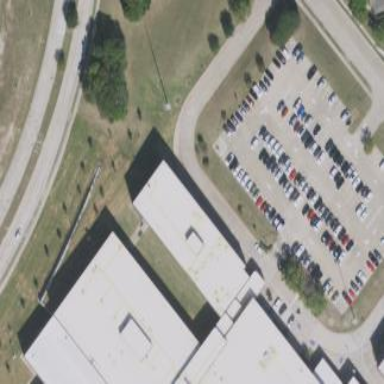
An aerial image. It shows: Teacher parking lot at the parking amenity.